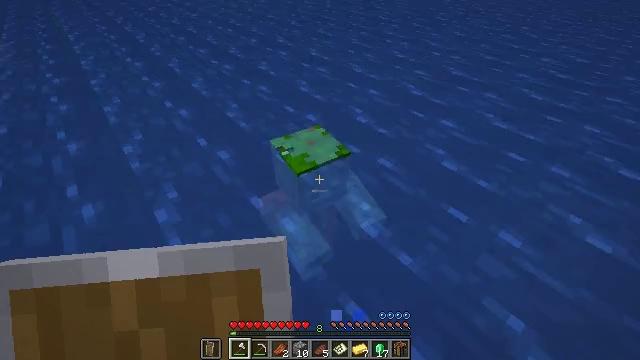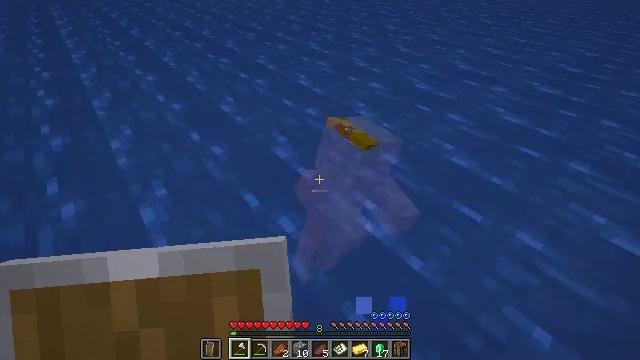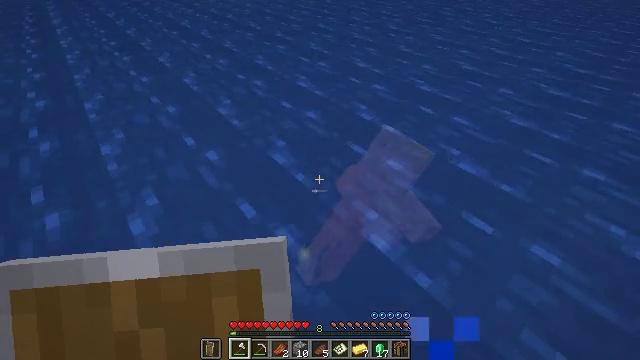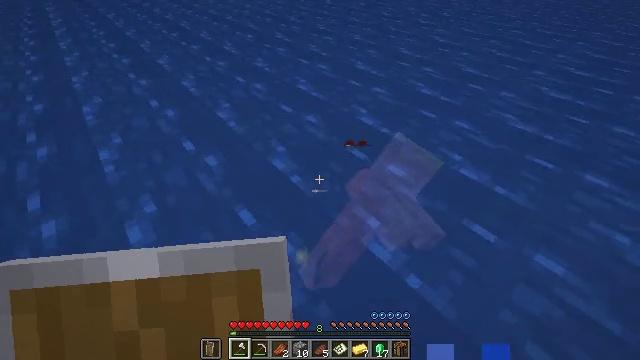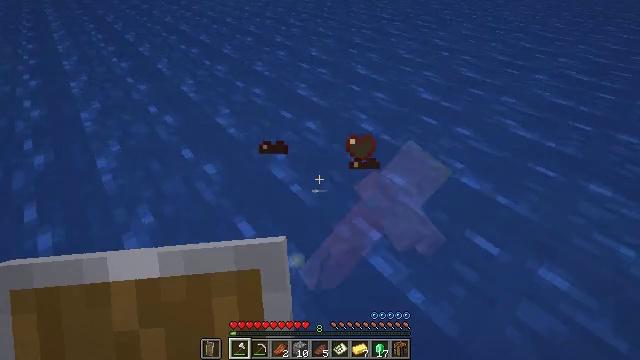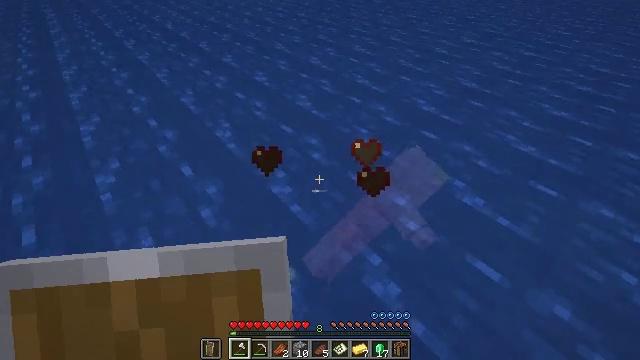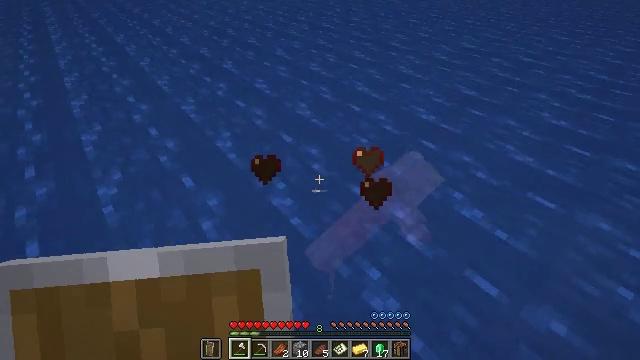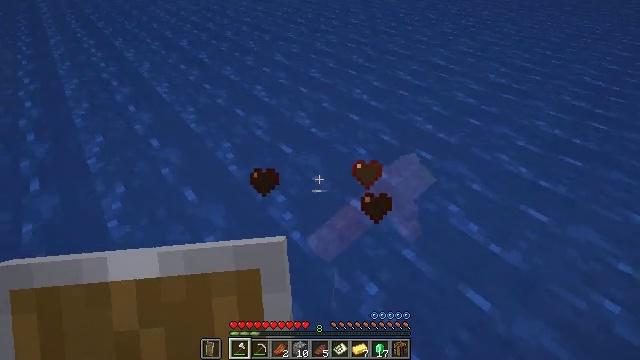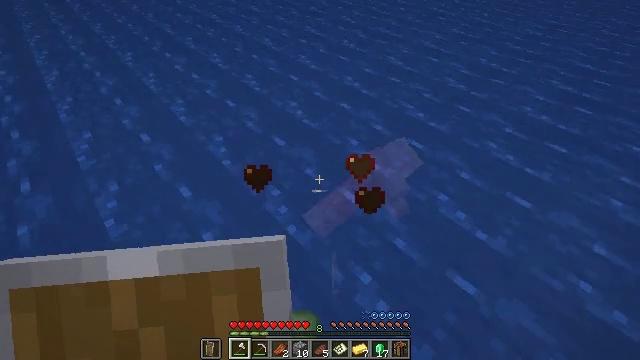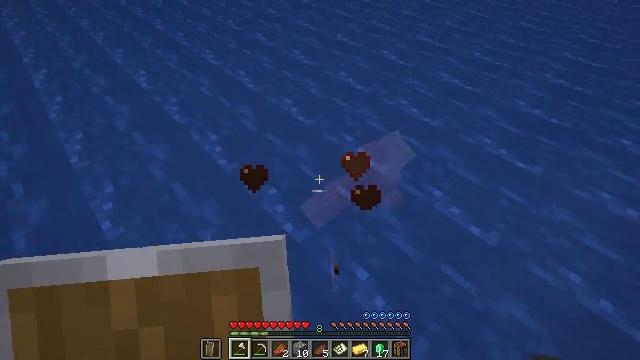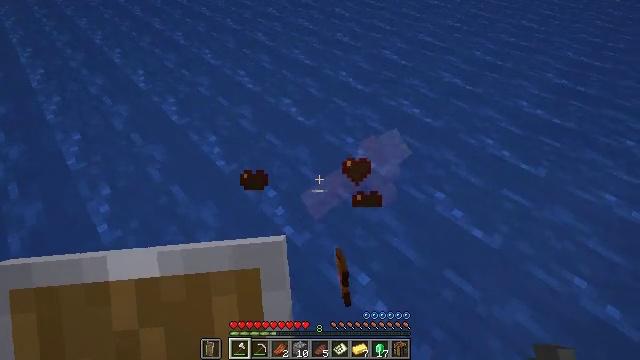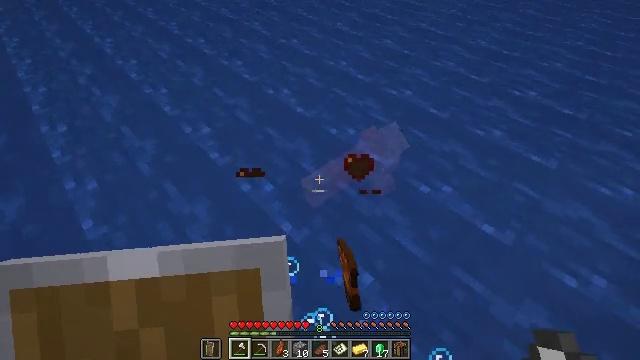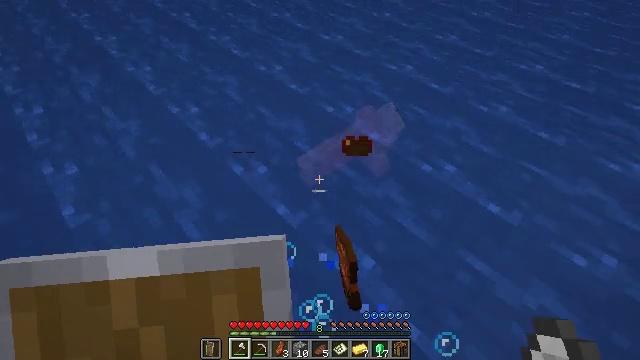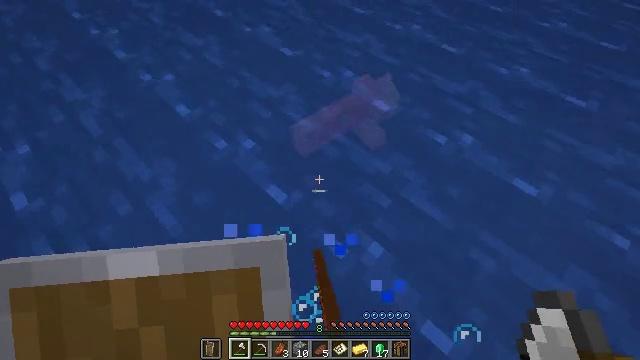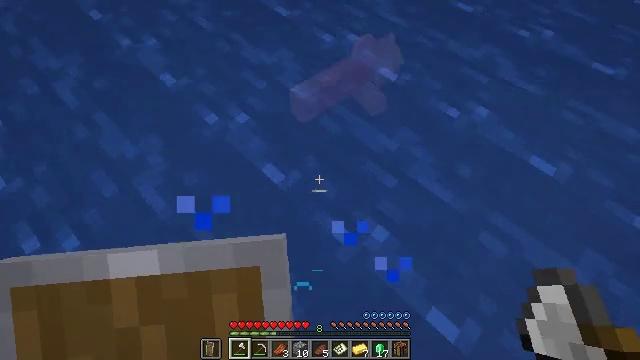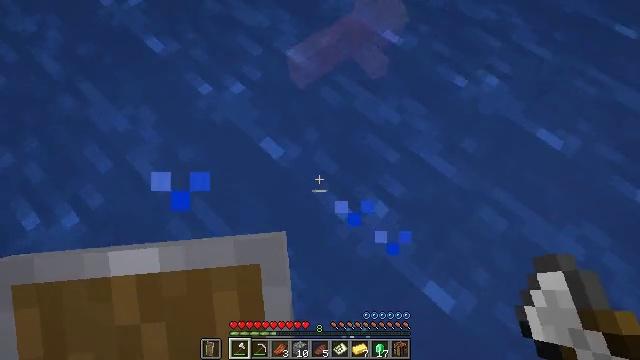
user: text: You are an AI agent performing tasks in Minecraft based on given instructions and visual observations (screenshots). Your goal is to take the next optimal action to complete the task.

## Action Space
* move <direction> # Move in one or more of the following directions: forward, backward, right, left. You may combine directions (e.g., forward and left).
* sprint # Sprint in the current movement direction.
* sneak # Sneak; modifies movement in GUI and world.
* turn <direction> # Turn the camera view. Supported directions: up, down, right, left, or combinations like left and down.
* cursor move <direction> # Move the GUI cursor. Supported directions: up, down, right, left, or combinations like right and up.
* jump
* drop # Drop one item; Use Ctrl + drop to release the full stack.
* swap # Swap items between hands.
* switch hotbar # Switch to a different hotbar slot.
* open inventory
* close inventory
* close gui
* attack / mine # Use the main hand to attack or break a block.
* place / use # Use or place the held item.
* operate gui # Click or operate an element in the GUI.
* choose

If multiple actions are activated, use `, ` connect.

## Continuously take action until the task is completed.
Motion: motion action
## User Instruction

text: Remove a filled map from the inventory.
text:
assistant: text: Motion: move forward, jump
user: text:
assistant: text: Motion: move forward, jump
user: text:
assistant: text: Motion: move forward, jump
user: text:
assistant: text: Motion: move forward, jump
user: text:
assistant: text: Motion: jump
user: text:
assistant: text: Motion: jump
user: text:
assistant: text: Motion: jump
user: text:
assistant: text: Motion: turn right and down, jump
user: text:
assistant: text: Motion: turn right and down, jump
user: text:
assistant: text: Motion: move forward, jump
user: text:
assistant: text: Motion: move forward, jump
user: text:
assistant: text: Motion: move forward, turn right and down, jump
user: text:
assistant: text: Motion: move forward, turn right and down, jump
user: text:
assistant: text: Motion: move forward, turn down, jump
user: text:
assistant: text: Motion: move forward, turn down, jump
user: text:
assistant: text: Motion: move forward, turn right and down, jump
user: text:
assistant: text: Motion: turn down
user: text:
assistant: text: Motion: no_op
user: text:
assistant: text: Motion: no_op
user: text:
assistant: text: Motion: turn right
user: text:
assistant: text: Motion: turn right
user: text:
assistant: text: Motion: turn right
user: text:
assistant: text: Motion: turn right
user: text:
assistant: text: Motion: turn right, open inventory
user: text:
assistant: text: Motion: open inventory
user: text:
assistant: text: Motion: open inventory
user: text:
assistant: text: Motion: open inventory
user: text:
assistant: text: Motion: cursor move right
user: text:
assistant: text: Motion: cursor move right
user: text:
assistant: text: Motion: cursor move right